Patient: sex F, age 26
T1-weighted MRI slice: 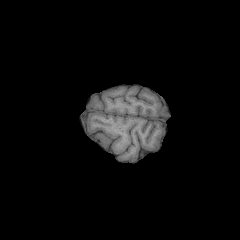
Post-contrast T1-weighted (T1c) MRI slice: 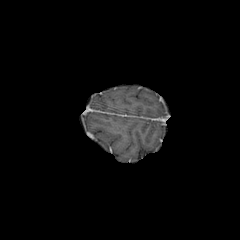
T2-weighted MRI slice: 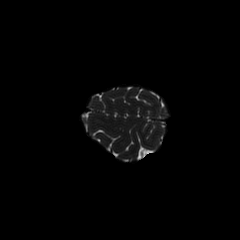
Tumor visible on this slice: no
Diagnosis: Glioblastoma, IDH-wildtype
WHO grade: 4